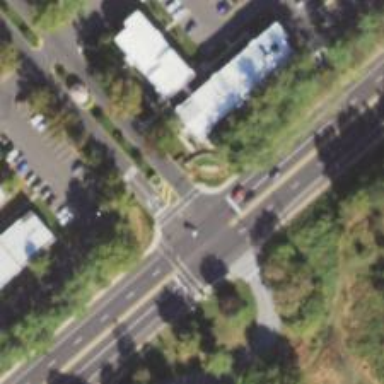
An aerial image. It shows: Marked crossing on the road.